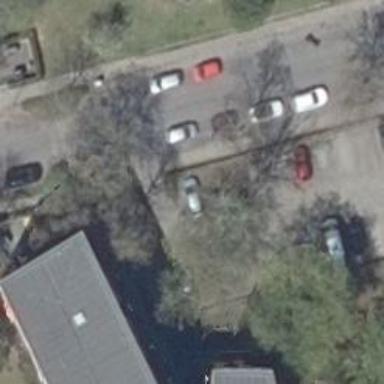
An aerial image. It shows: Parking aisle designated as service road.